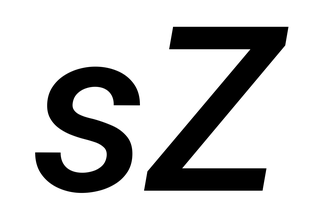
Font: Roboto-Italic_Medium_Italic